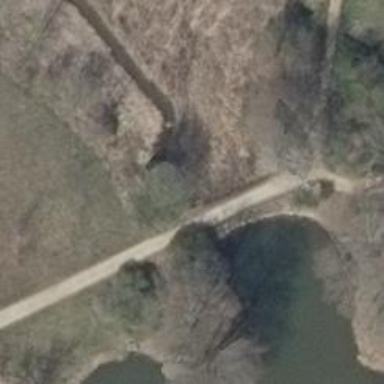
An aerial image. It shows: Footway on bridge.